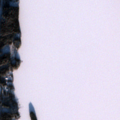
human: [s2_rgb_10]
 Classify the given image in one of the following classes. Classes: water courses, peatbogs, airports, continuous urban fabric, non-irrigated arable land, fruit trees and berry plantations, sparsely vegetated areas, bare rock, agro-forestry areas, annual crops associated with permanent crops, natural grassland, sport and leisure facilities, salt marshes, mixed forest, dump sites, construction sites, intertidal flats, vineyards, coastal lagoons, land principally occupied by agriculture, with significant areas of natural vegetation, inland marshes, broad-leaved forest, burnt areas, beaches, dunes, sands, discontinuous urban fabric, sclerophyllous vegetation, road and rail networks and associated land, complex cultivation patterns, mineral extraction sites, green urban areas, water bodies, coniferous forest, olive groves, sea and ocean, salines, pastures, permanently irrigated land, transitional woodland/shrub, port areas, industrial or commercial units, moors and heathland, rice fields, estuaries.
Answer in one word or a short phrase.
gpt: land principally occupied by agriculture, with significant areas of natural vegetation, coniferous forest, mixed forest, water bodies